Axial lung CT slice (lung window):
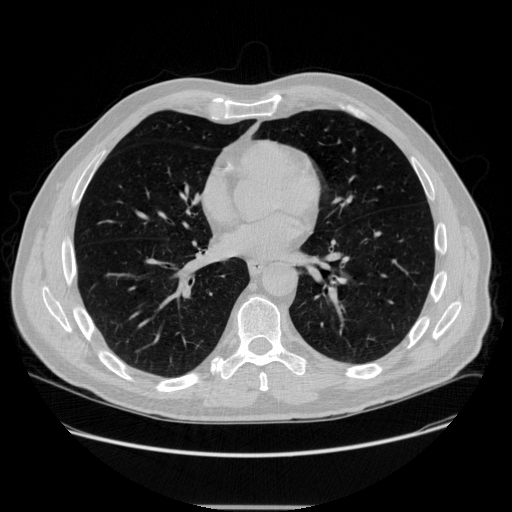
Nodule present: no